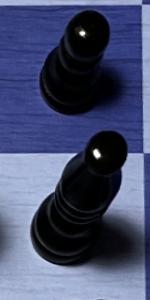
Label: Bishop_Black